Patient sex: M
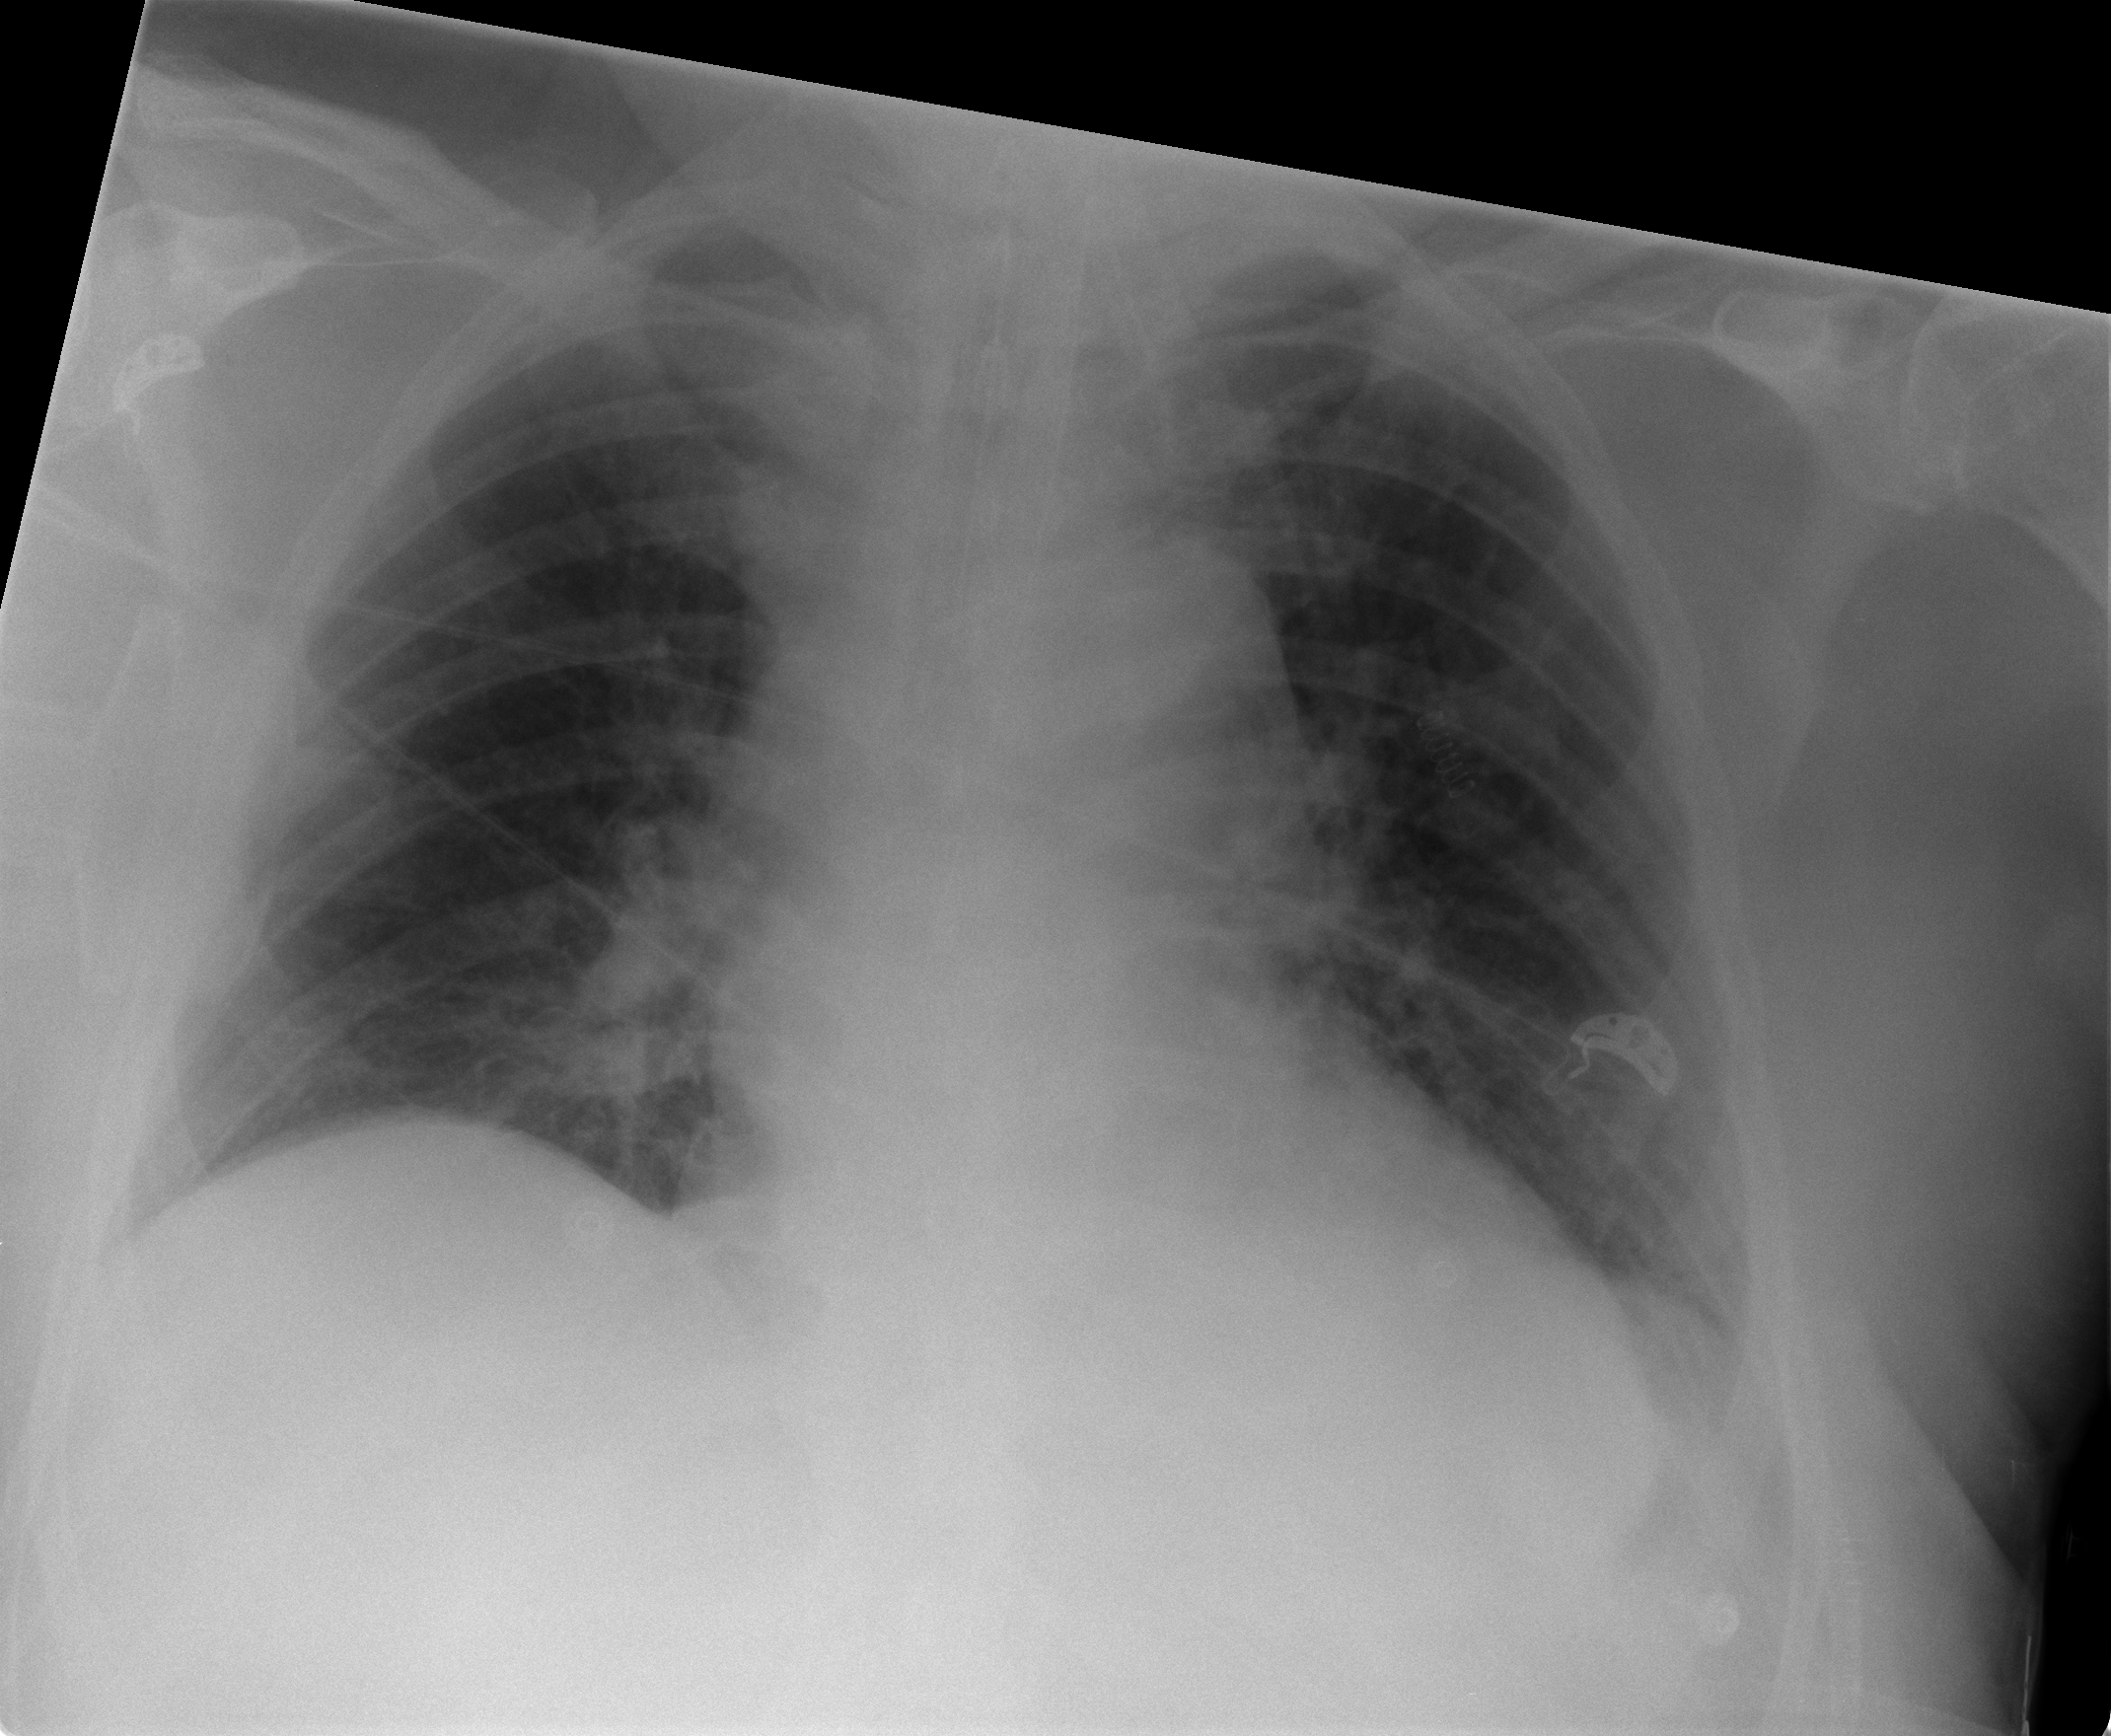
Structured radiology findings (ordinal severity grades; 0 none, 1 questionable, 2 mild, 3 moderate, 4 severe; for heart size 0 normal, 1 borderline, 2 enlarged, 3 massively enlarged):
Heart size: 2
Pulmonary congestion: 2
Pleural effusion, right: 0
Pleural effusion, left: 2
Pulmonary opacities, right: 0
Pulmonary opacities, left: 0
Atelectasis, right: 2
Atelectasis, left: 2